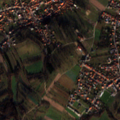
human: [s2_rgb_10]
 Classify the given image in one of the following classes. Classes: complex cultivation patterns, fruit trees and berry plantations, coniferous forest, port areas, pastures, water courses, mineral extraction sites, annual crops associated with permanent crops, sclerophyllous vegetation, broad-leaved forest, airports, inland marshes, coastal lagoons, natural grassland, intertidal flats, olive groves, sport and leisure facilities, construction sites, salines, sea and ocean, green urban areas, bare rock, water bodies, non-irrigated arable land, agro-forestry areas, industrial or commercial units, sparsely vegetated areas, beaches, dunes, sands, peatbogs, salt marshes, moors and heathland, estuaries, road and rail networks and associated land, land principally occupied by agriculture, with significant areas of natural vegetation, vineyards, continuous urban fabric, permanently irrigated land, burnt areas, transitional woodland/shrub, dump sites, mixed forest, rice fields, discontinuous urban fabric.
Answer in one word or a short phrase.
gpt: continuous urban fabric, discontinuous urban fabric, non-irrigated arable land, complex cultivation patterns, broad-leaved forest